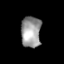
Tissue: skin
Cell type: Others
Senescence score: 0.6944
Nuclear area (px): 610
Mean DAPI intensity: 153.921